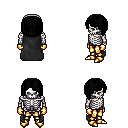
a pixel art fantasy rpg character, male body template, skeleton, black cape, gold greaves, black pageboy hairstyle, gold gloves, gold boots, four views (front, back, left, right), 2x2 character sprite sheet, small pixel art, hard edges, no anti-aliasing